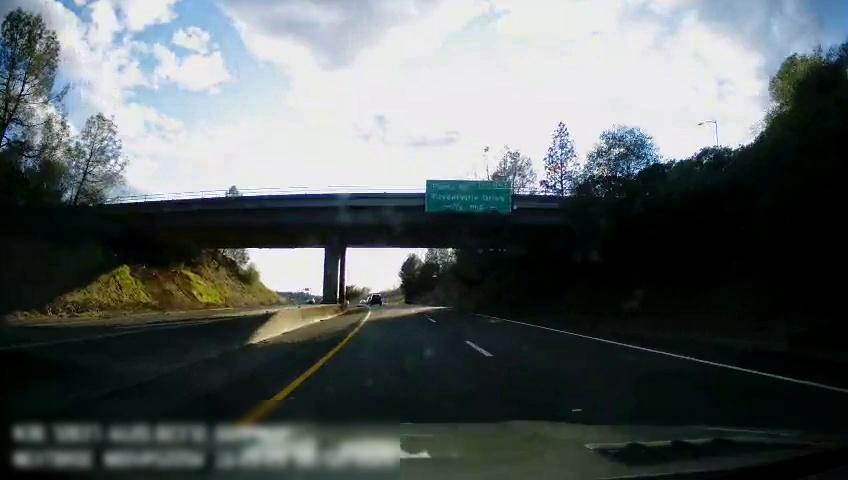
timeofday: Day
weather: Sunny
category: Drivable Space
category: Drivable Space
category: Vehicles | SUV
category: Lanes | Current Lane
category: Lanes | Alternate Lane
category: Lanes | Current Lane
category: Traffic | Signs